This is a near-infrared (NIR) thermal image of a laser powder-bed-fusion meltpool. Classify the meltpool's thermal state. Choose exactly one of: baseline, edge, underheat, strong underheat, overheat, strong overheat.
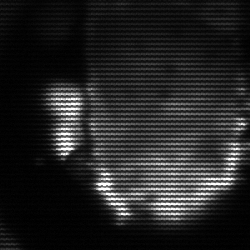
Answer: baseline